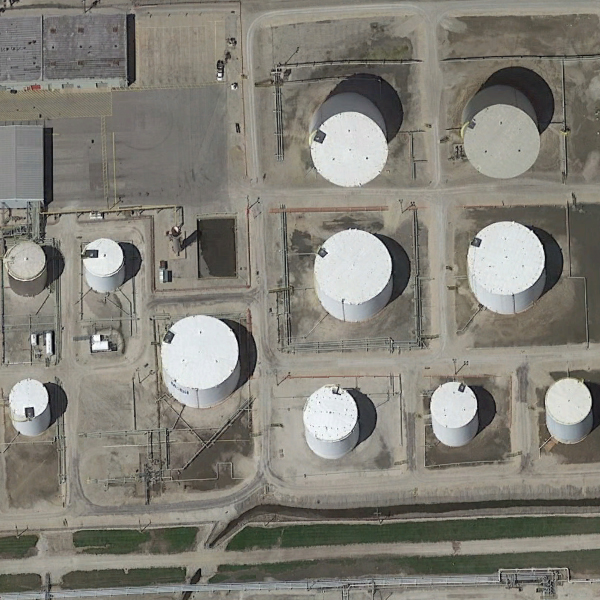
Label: StorageTanks